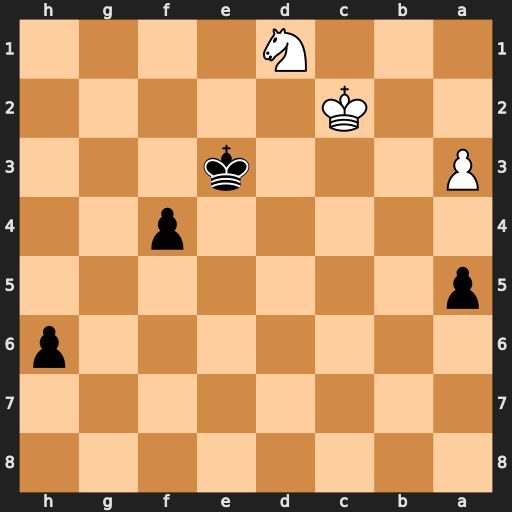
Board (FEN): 8/8/7p/p7/5p2/P3k3/2K5/3N4
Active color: b
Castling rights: -
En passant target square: -
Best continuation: Ke2 Nb2 f3